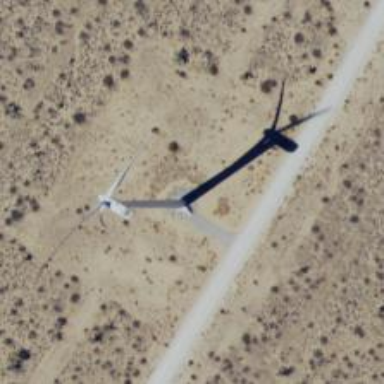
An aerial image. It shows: Wind turbine generator made by Vestas. The generator utilizes wind as its power source and belongs to the horizontal axis type.